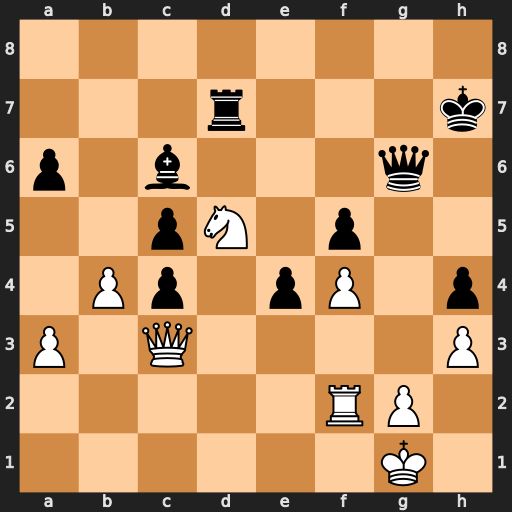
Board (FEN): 8/3r3k/p1b3q1/2pN1p2/1Pp1pP1p/P1Q4P/5RP1/6K1
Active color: w
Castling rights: -
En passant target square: -
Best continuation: Nf6+ Kh6 Nxd7